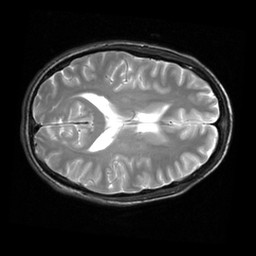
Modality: inplaneT2
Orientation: axial
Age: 19
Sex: male